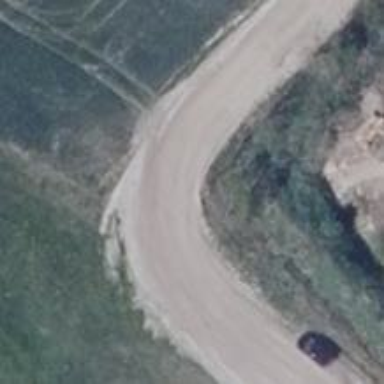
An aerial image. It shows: Dirt track road with grade 3 tracktype.